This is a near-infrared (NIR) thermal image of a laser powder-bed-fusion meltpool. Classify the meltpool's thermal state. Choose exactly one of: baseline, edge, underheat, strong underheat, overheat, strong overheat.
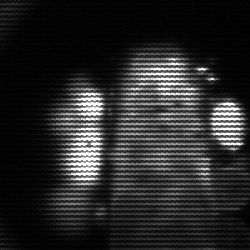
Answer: strong underheat